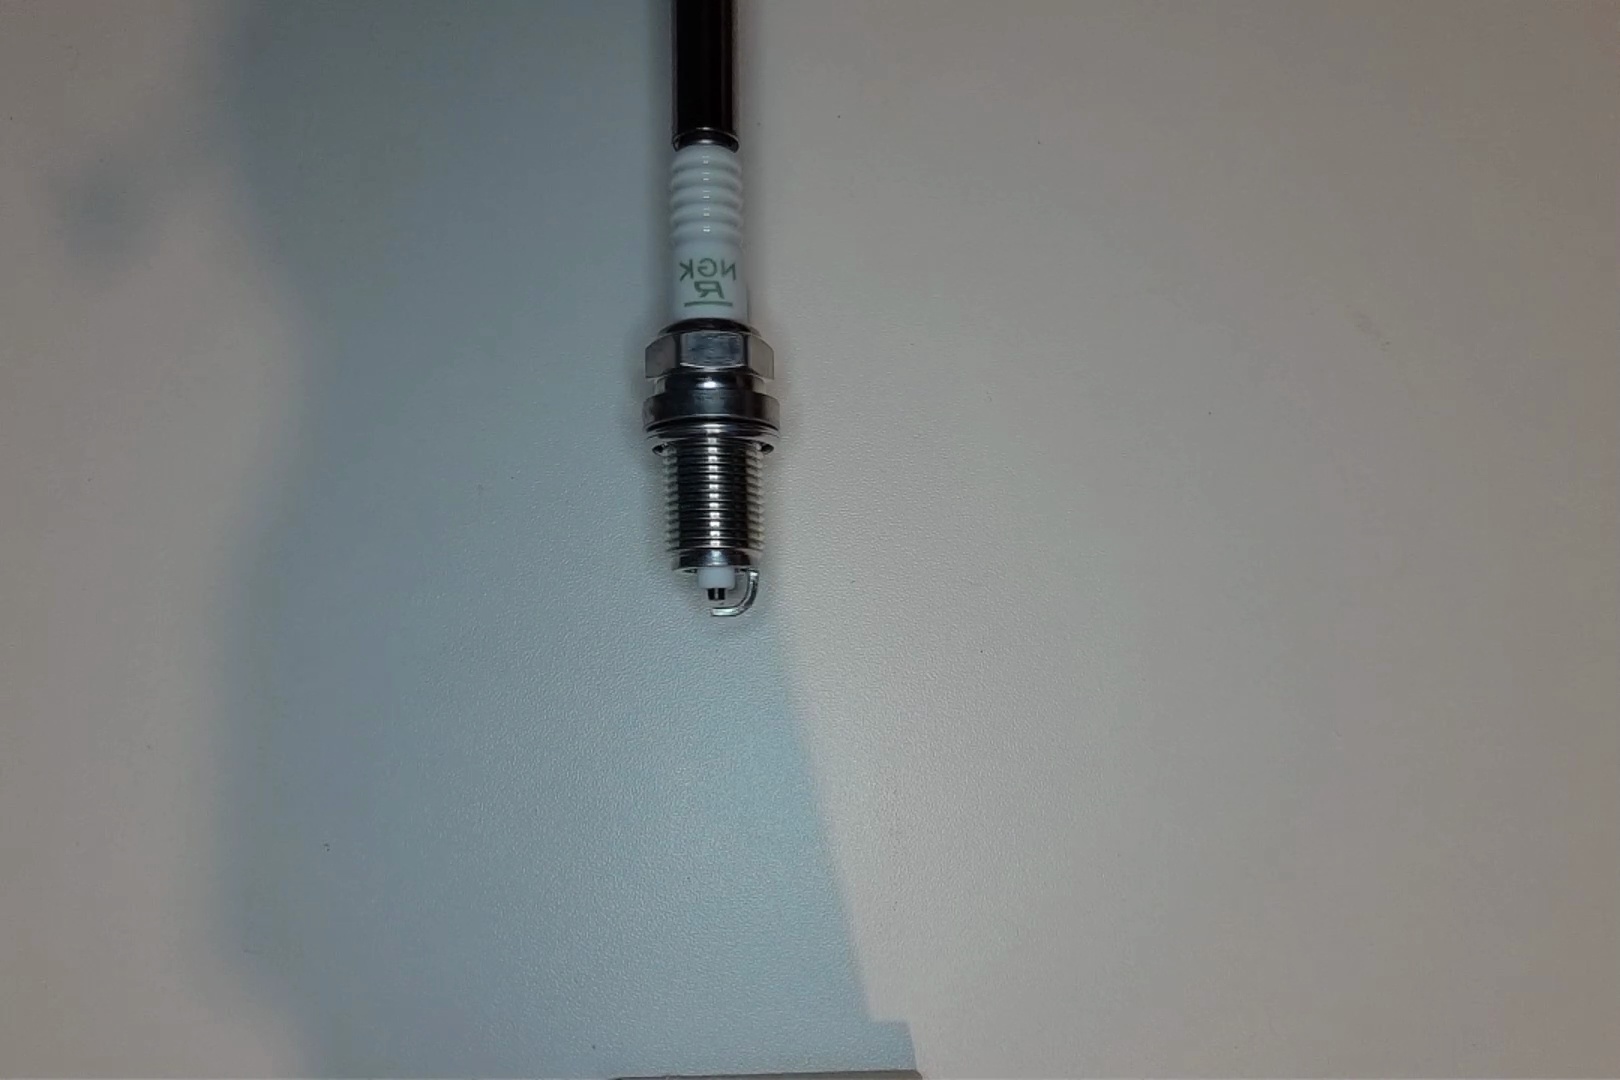
Label: normal